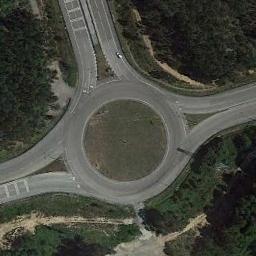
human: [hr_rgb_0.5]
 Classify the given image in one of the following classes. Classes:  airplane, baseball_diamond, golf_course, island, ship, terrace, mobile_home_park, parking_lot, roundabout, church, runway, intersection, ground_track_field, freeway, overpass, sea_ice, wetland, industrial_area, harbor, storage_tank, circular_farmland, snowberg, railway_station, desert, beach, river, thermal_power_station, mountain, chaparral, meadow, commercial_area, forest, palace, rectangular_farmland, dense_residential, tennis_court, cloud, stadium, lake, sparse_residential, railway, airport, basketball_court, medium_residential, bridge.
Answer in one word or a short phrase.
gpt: roundabout